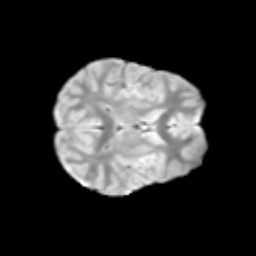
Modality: T2w
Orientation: axial
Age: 9
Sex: female
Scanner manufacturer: siemens
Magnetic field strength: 3 T
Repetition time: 3.8 s
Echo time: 0.07 s